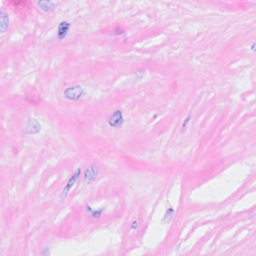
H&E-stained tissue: Breast